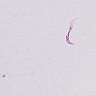
Metastatic tissue present: no